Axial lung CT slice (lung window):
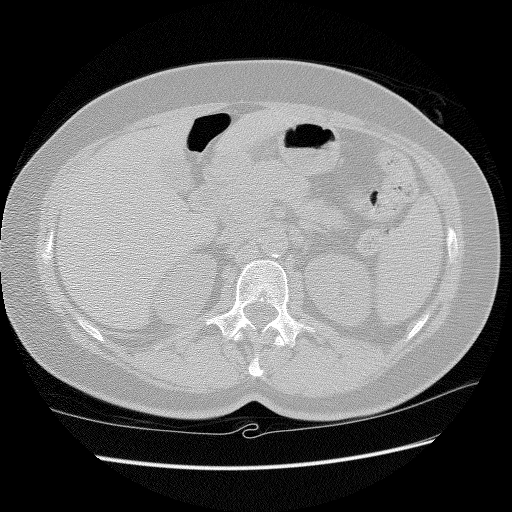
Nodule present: no